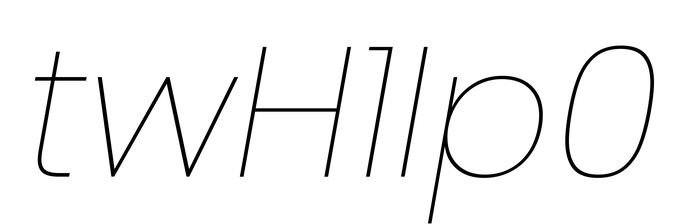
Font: Poppins-ThinItalic